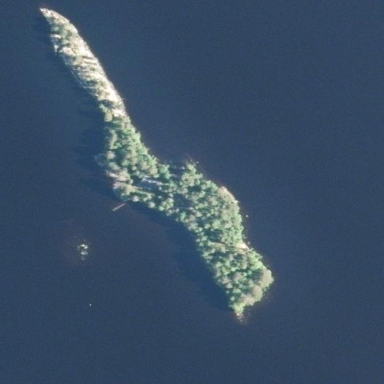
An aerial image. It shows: Islet.